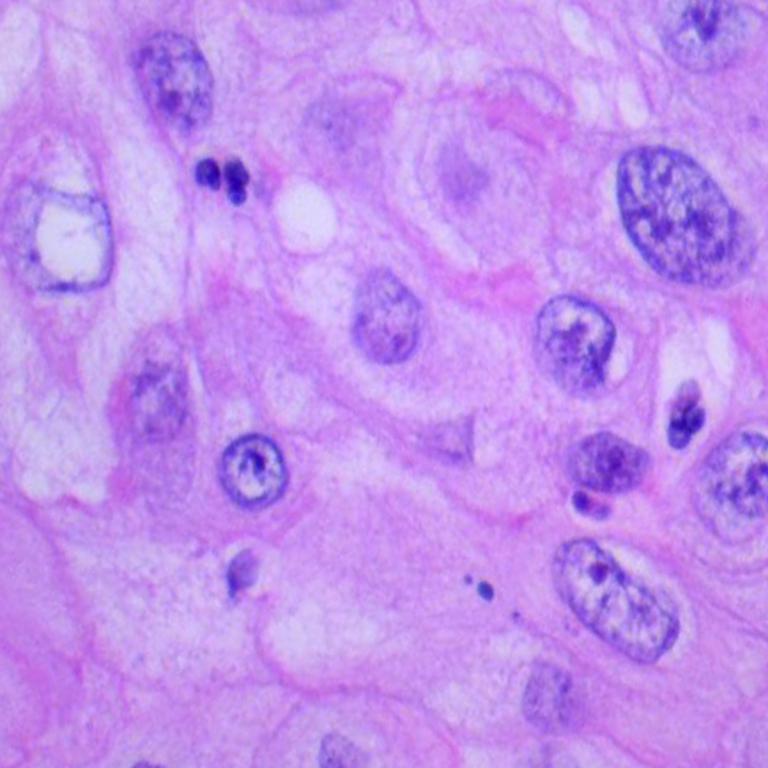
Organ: lung
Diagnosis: squamous carcinomas